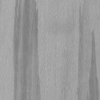
Atmospheric dust classification: not_dusty